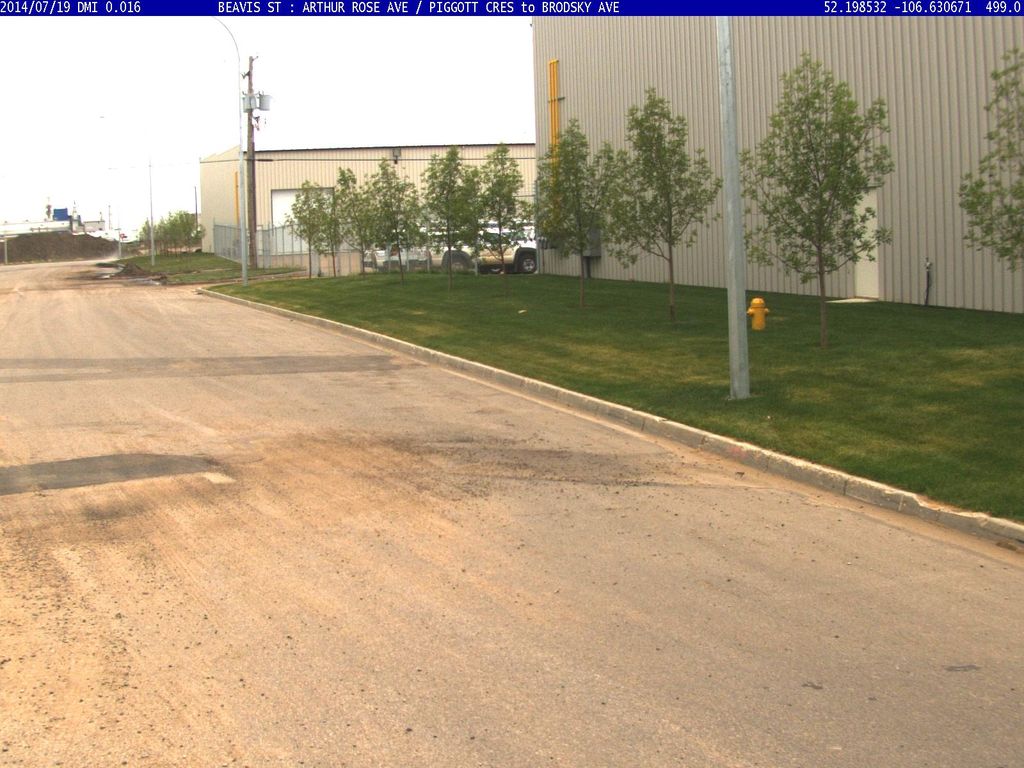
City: saskatoon